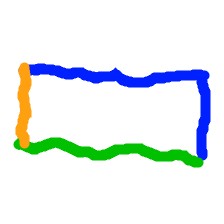
Shape: rectangle